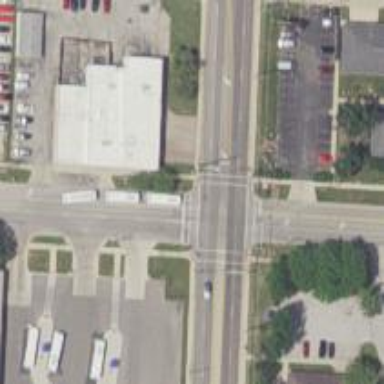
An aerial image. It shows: Solid crossing edge road marking.